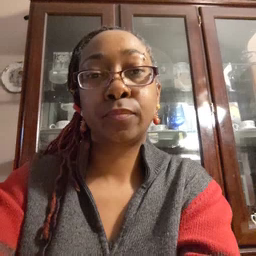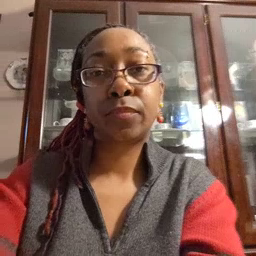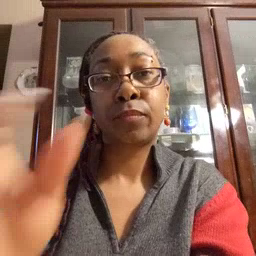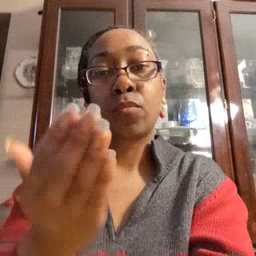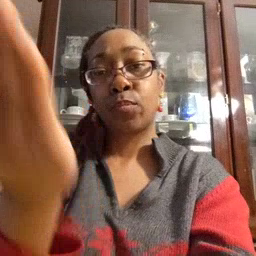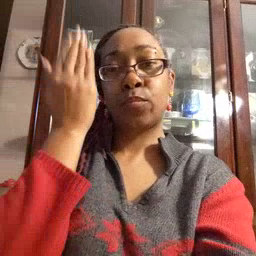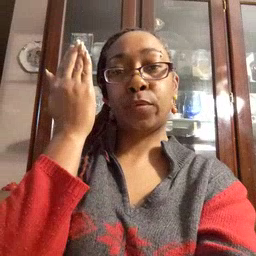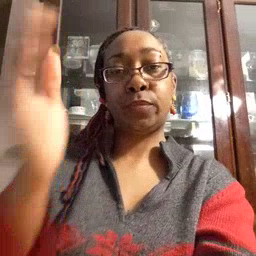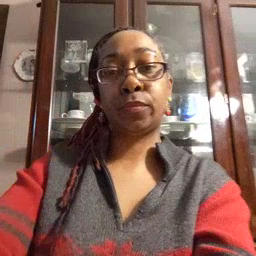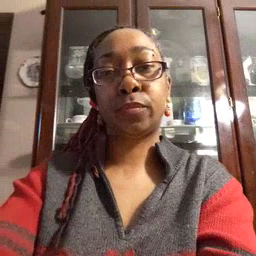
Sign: morning